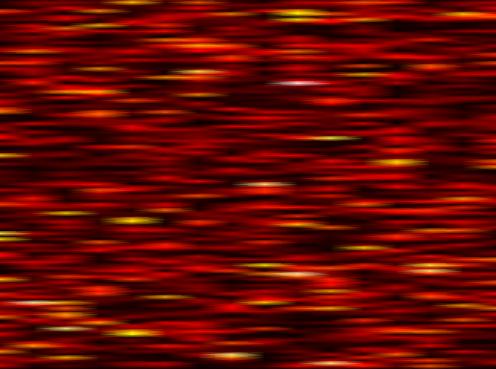
Label: FOFDM